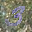
Label: 3